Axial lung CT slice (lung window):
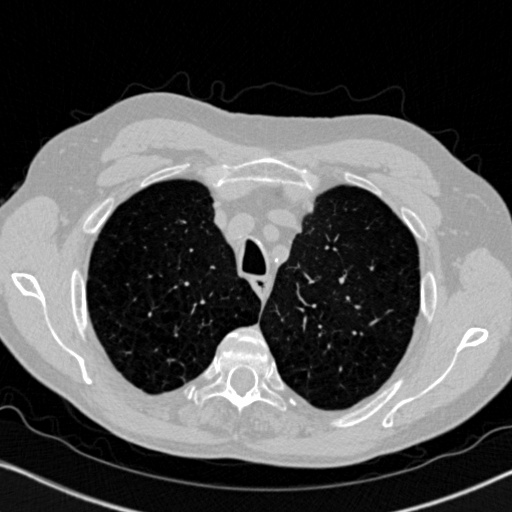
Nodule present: no